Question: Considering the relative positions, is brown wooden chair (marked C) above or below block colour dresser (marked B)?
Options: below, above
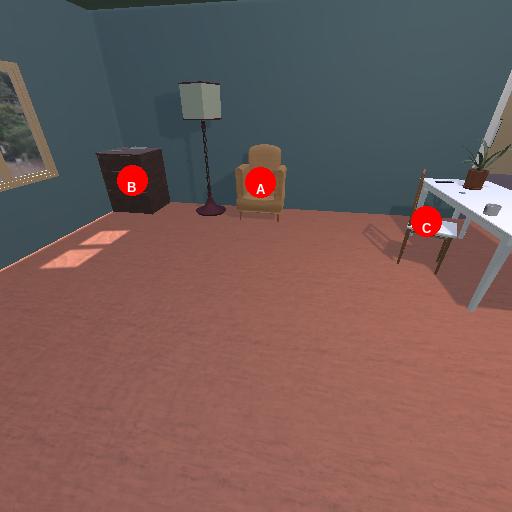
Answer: below